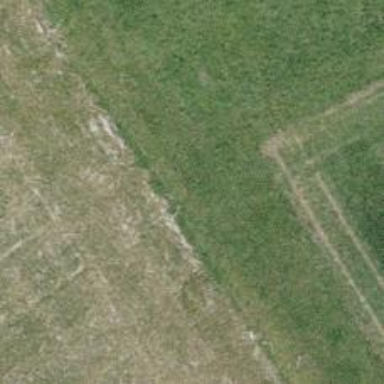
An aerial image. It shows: Track with very rough surface.